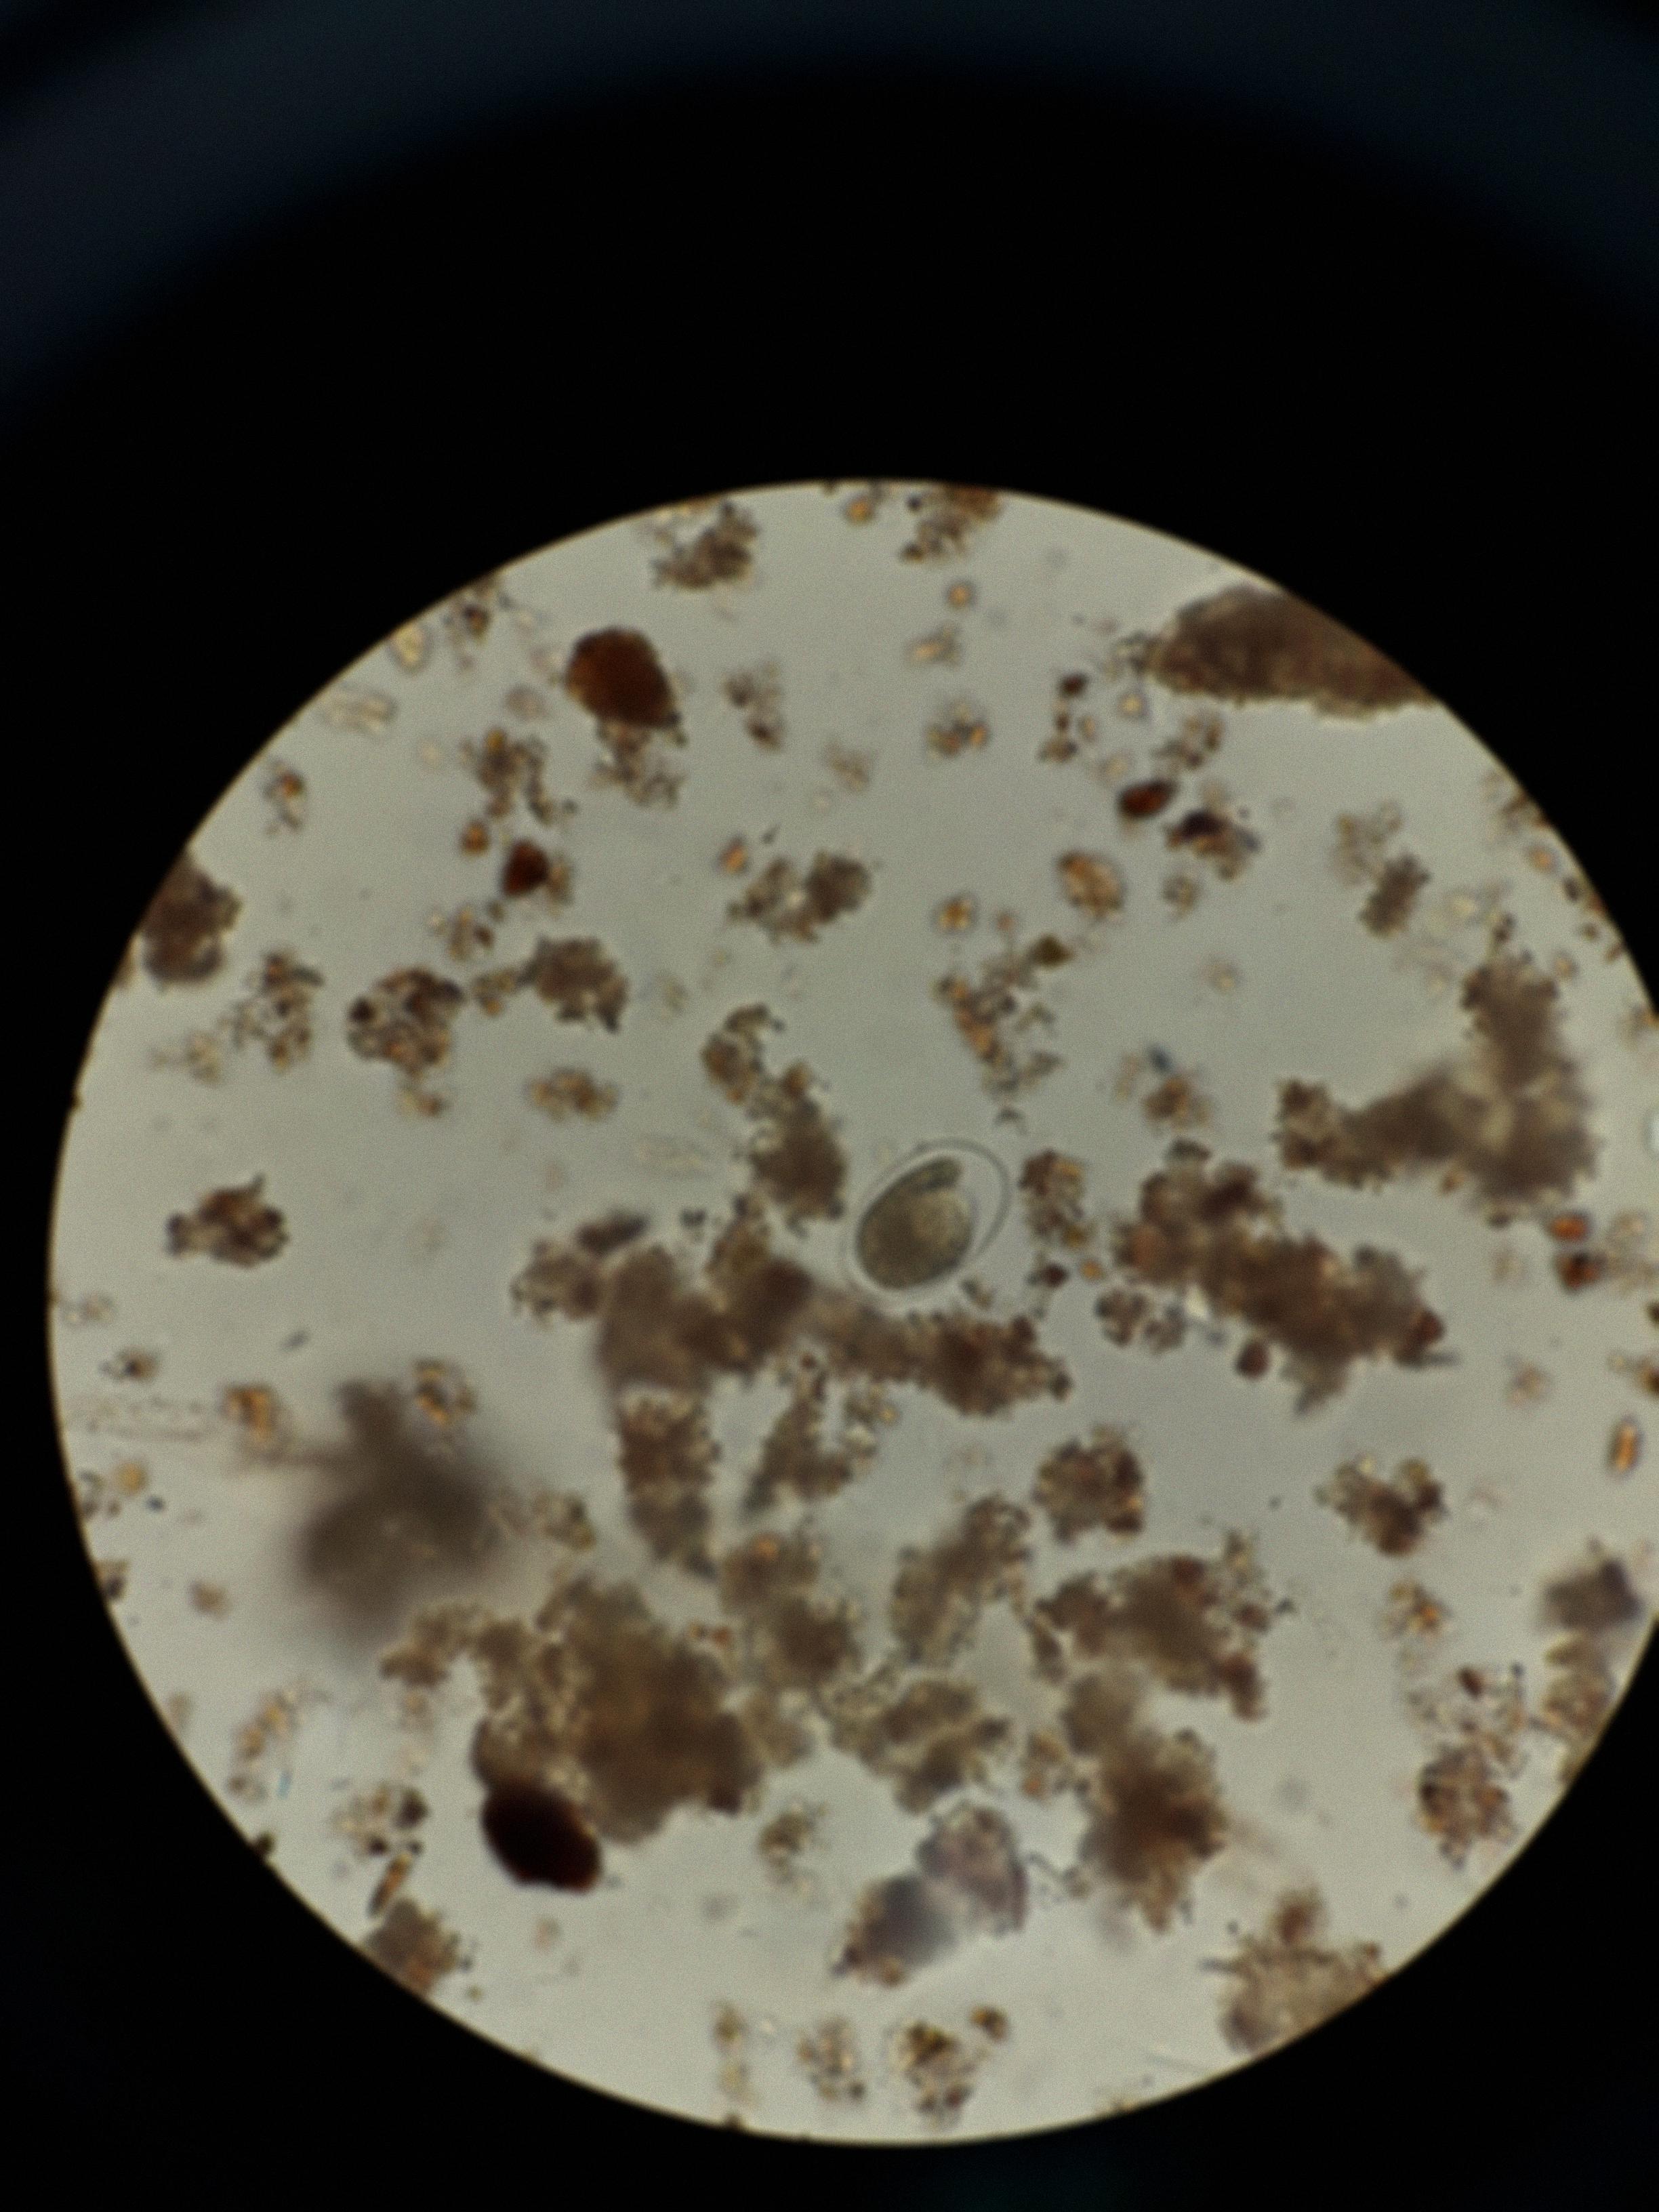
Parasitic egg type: Hookworm egg